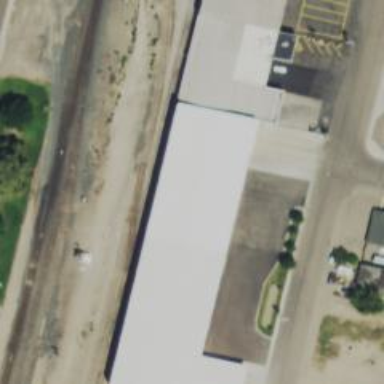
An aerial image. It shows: Railway siding for service.